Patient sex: M
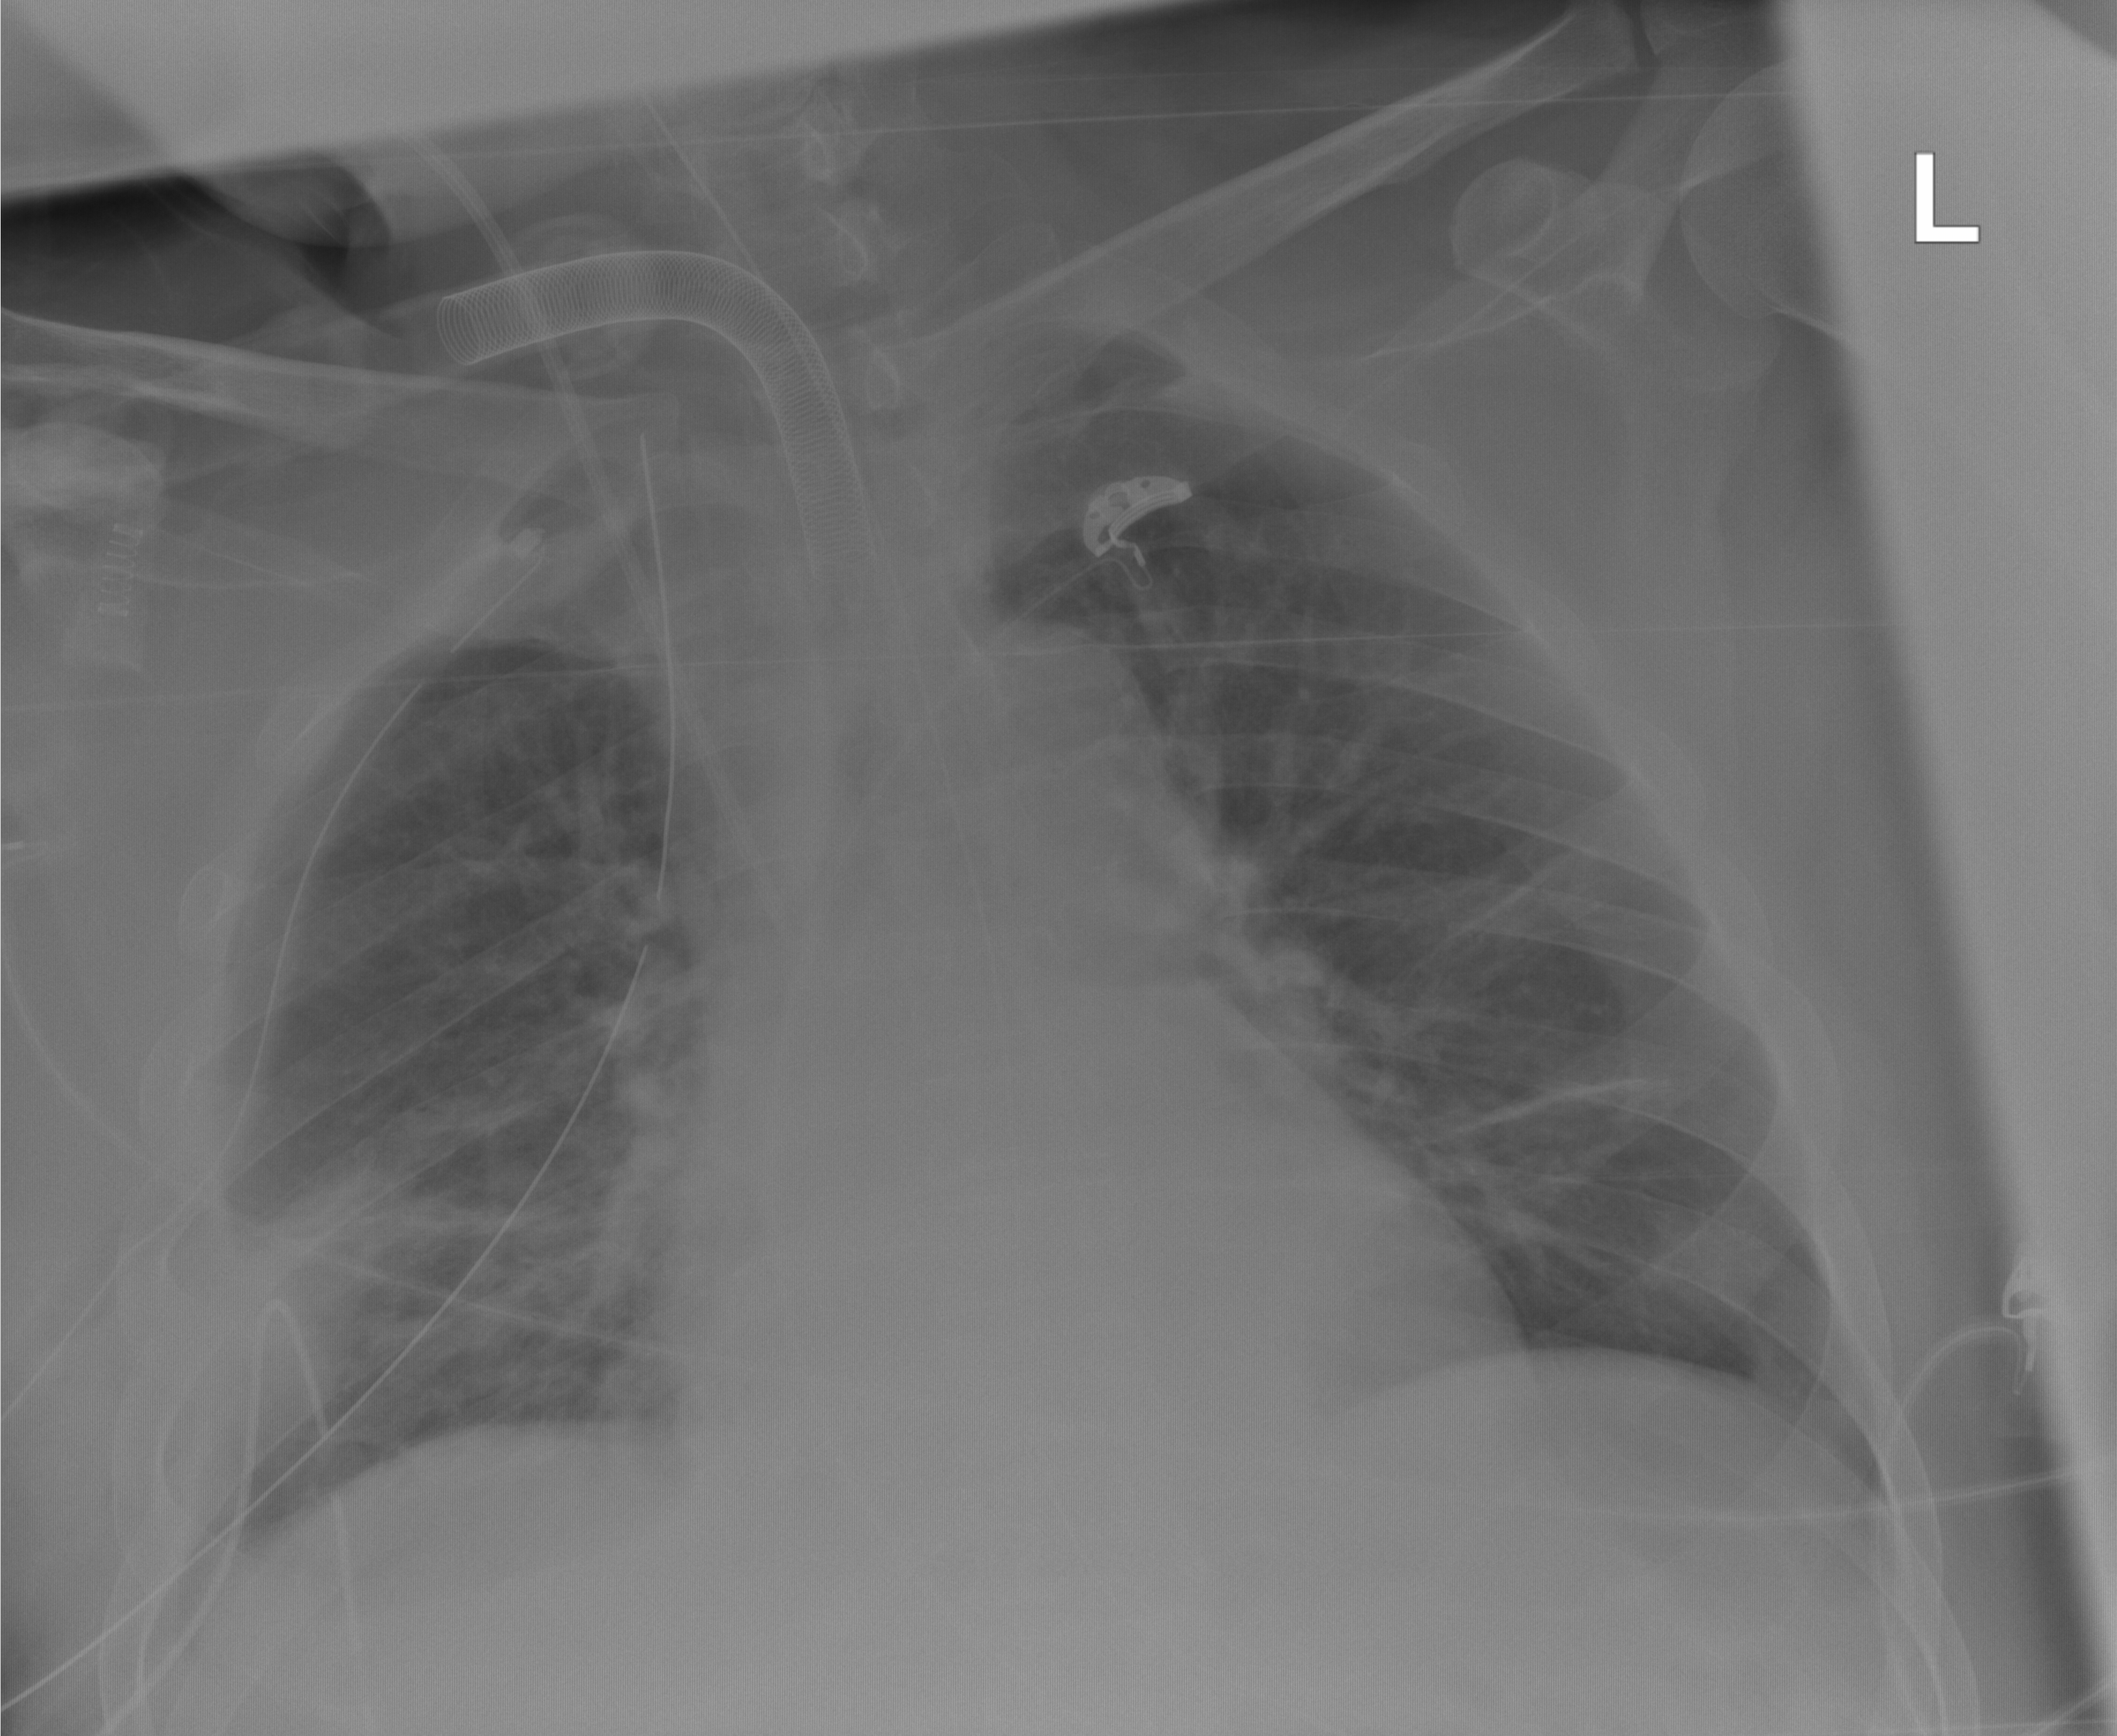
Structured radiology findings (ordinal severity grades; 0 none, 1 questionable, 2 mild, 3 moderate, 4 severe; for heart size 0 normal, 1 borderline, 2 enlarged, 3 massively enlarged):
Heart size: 0
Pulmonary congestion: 1
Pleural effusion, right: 2
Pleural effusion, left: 0
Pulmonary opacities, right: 2
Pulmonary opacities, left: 0
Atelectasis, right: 2
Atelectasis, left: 1